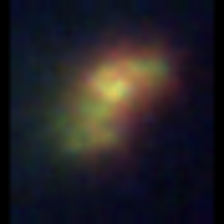
Taxon: Unknown_detritus
Group: Unknown